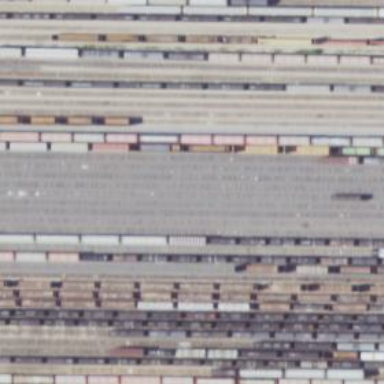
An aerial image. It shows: Railway yard for manifest purposes.